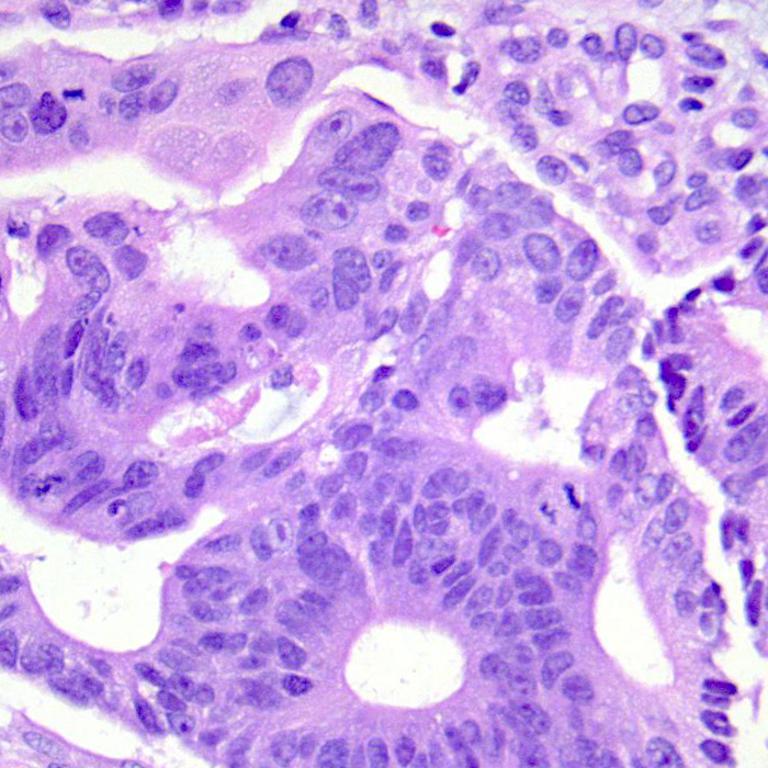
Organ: colon
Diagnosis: adenocarcinomas